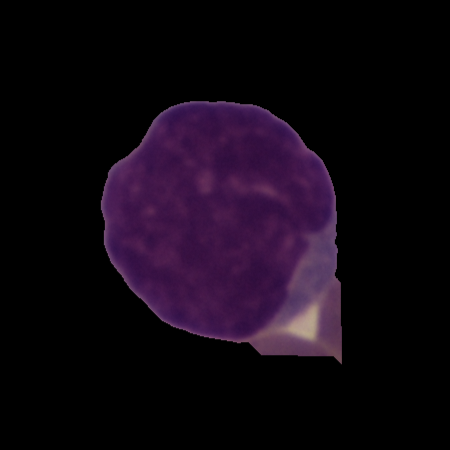
Label: cancer